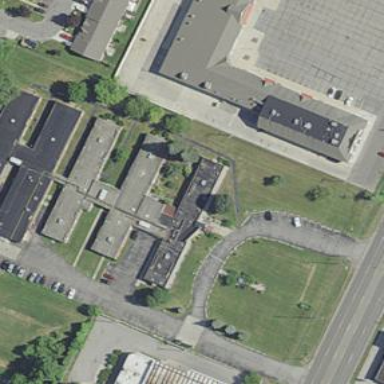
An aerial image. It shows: Building that serves as nursing home.